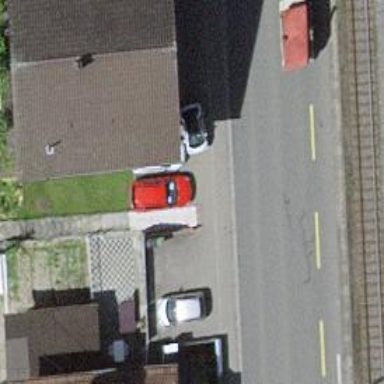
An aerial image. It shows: Red object.